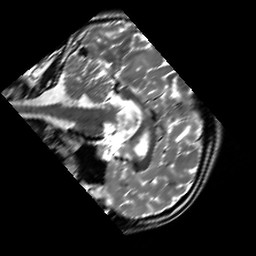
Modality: T2w
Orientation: sagittal
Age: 22
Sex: male
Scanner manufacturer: siemens
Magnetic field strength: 3 T
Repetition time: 7 s
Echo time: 0.09 s